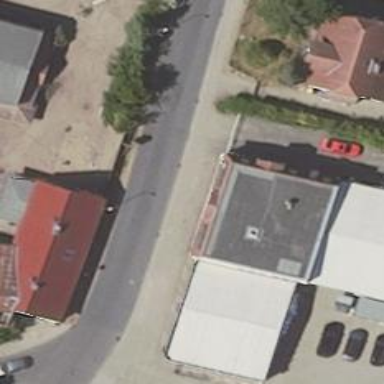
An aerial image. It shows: Car shop building.